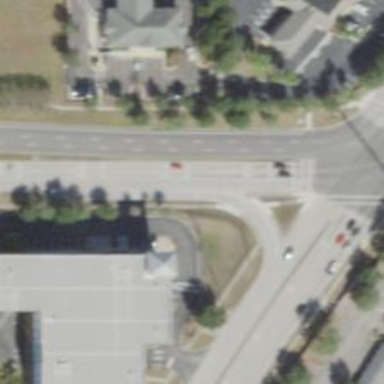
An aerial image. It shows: Uncontrolled crossing on footway.